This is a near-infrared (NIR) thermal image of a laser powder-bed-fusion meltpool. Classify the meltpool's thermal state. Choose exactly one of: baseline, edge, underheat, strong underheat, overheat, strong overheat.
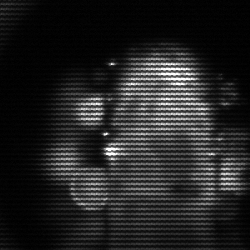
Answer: strong underheat